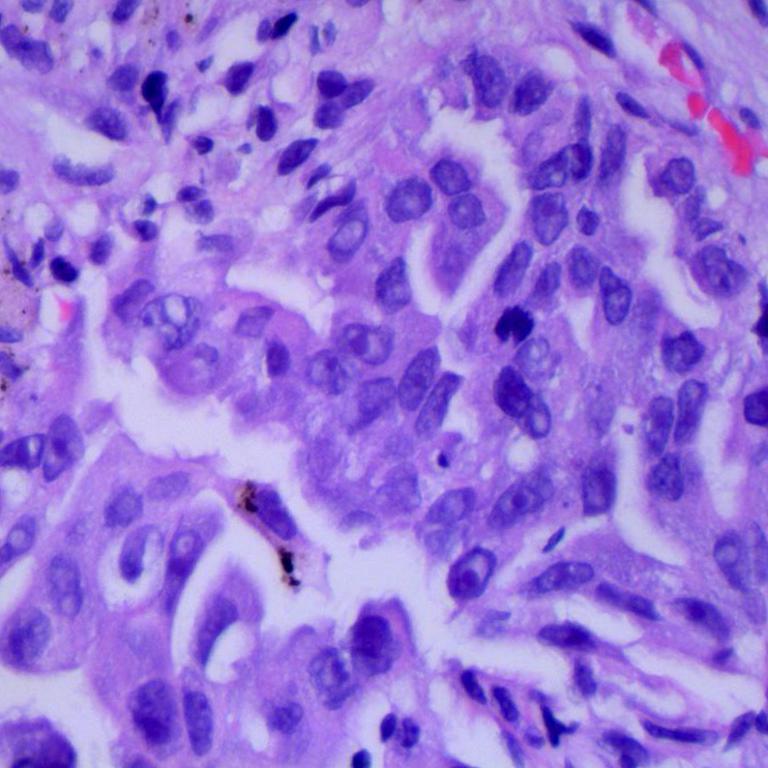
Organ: lung
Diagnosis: adenocarcinomas